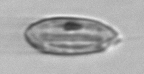
Label: Katodinium_or_Torodinium